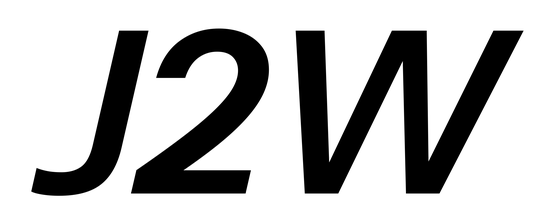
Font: InstrumentSans-Italic_SemiBold_Italic